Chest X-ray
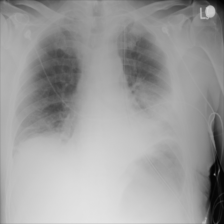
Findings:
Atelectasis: positive
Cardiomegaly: negative
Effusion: negative
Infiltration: positive
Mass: negative
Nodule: negative
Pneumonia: negative
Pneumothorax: negative
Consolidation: negative
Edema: negative
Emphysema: negative
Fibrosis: negative
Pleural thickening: negative
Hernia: negative